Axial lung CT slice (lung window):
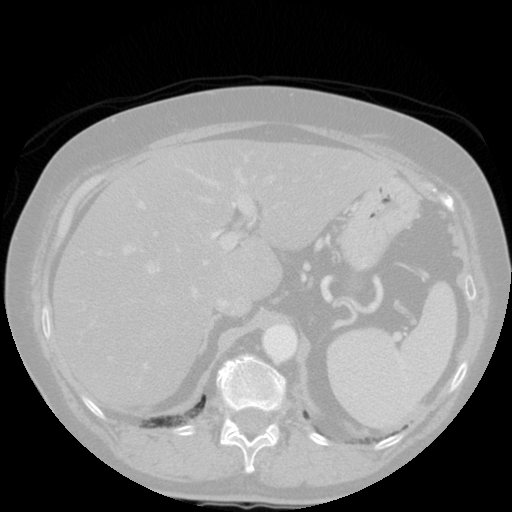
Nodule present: no